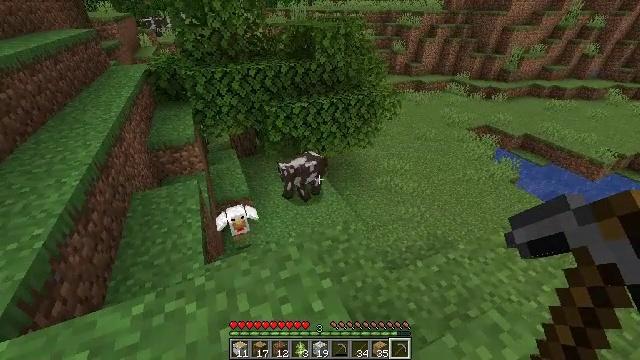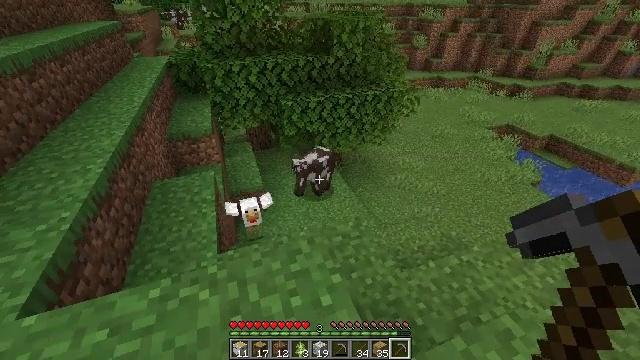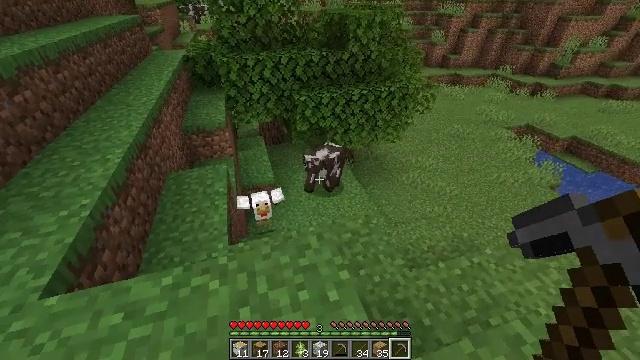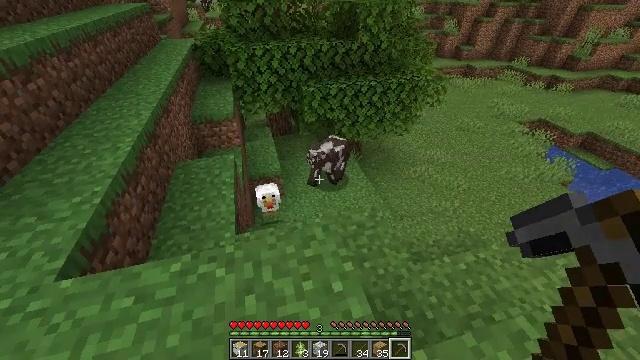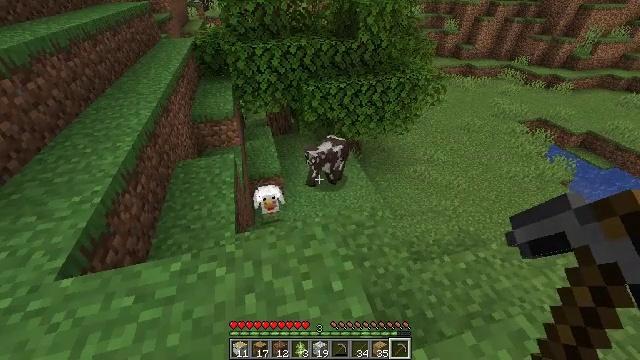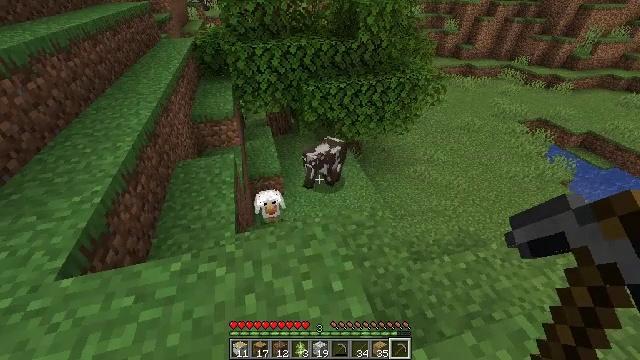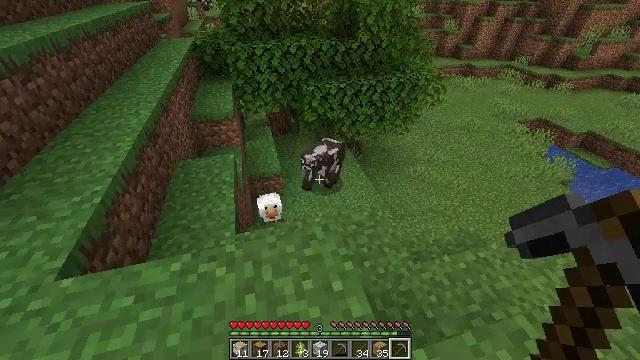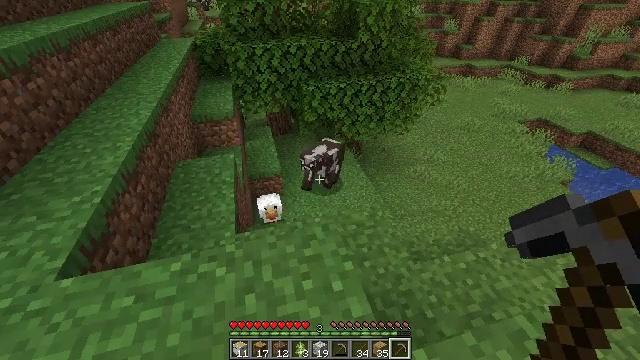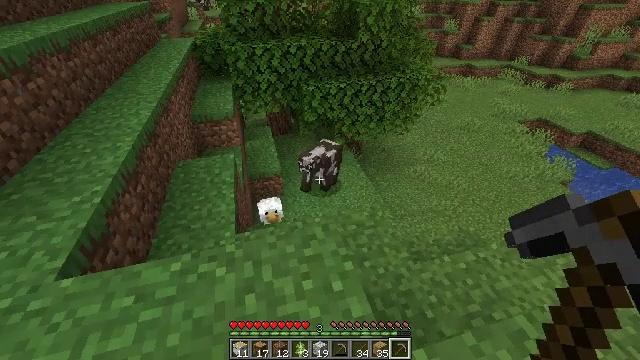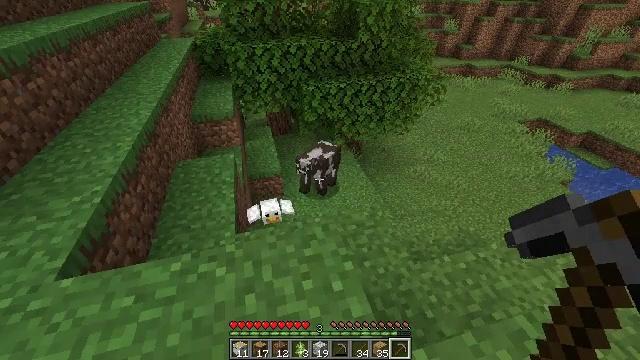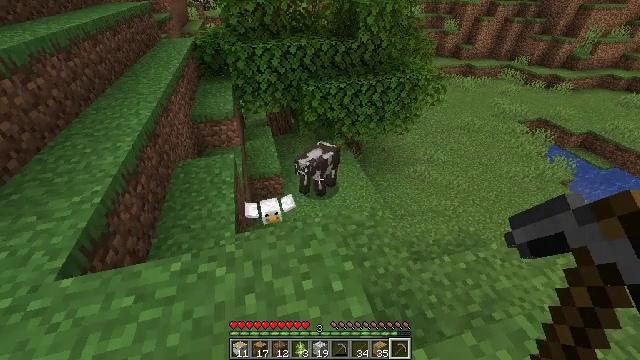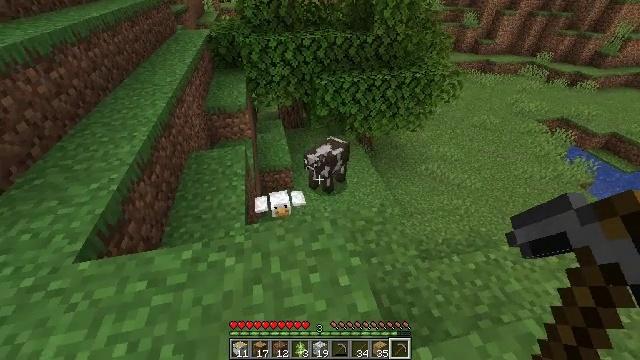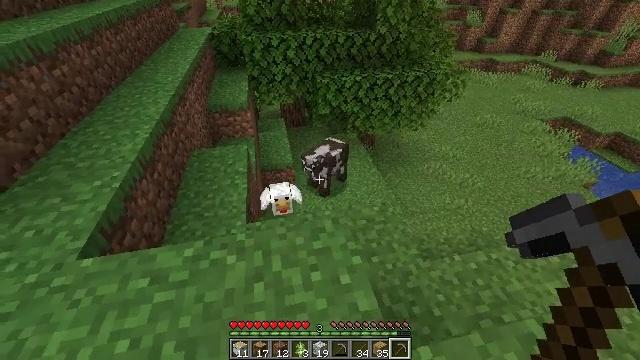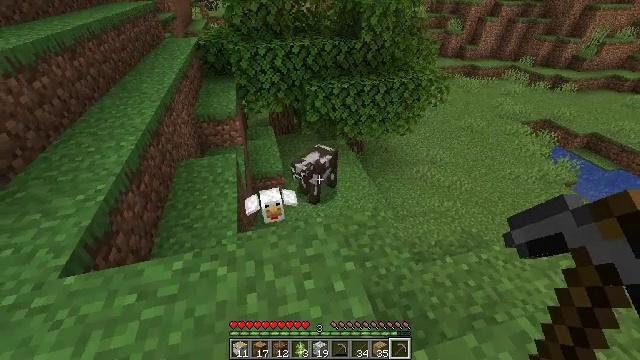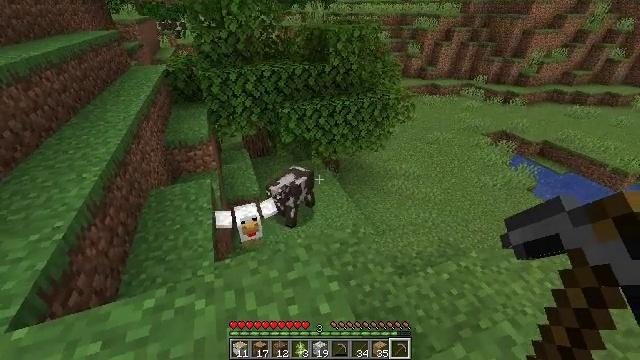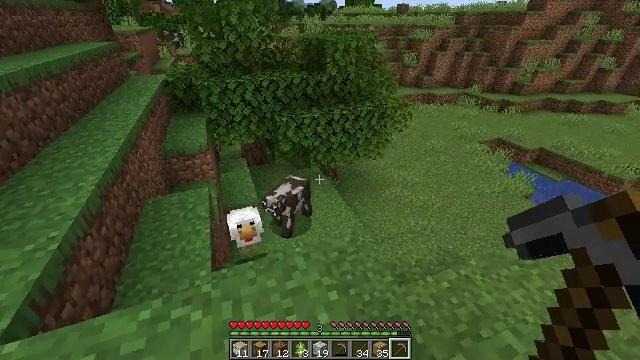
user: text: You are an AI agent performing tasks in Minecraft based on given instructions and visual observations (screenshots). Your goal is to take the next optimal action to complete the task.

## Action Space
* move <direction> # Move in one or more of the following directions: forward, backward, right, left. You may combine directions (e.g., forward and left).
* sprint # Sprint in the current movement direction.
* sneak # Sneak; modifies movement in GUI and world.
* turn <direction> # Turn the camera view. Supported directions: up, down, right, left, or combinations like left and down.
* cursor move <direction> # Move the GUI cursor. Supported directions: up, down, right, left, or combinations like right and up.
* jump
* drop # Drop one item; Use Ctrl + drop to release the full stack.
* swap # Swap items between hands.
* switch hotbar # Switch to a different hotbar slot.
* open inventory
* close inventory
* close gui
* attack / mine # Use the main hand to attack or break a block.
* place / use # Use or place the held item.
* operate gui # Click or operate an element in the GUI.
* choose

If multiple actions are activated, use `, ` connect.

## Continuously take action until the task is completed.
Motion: motion action
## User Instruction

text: Collect tall grass by breaking it.
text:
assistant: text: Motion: turn left and down
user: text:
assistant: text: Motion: turn left
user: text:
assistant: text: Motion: turn left and down
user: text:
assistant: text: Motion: no_op
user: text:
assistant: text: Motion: no_op
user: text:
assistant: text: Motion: no_op
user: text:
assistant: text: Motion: no_op
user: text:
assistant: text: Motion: no_op
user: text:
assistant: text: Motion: no_op
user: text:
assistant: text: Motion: no_op
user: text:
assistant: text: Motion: turn left and down
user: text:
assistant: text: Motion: no_op
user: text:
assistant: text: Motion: turn right and up
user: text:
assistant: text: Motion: turn right and up
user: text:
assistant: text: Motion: turn up
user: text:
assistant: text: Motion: no_op
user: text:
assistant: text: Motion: turn left
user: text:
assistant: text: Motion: turn left
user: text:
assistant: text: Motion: turn up
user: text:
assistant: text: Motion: turn left and up
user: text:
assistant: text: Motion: turn up
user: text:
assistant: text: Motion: no_op
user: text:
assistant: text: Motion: no_op
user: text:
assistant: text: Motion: no_op
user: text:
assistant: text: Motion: no_op
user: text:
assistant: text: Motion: no_op
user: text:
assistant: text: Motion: no_op
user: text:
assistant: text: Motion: no_op
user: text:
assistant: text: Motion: no_op
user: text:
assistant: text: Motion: no_op